Question: How you can see i use datatables to style my tables:

What disturbs me is , that the plugin adds an line above my table:
'''
Showing 1 to 14 of 14 entries
'''
How do i have to cahnge my code, so that this wont be displayed anymore?
problem is that i styled my rows with backgound-colors, but how you can see when i press on one of the headings for example "typ", datatables overwrites my colors with the standard blue tones!
My code: Thanks to all!
'''
jQuery ->
$('#treatment').dataTable
"bPaginate": false,
"sScrollY": "400px",
"bScrollCollapse": true
'''
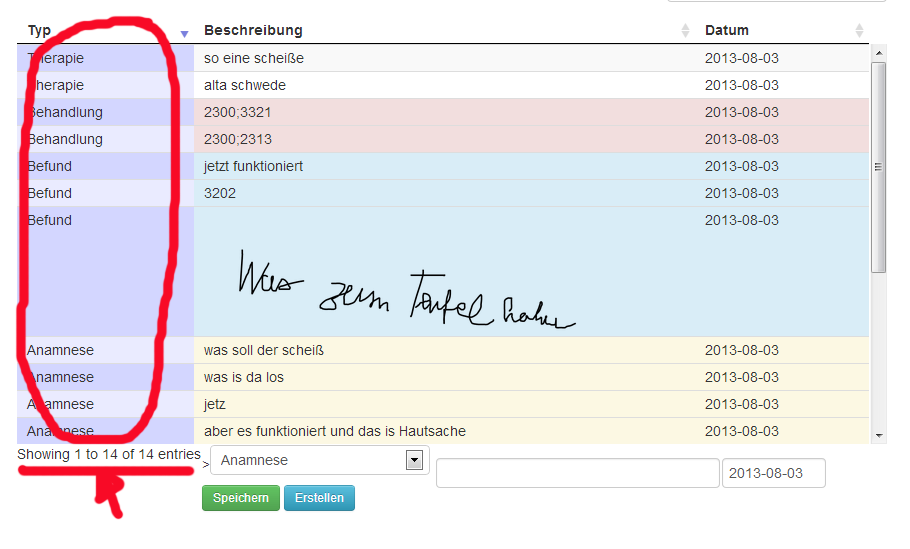
Answer: Firstly, in order to remove the 'entries' info, you must add the option 'bInfo' with the value of 'false':
'''
jQuery ->
$('#treatment').dataTable
"bPaginate": false,
"sScrollY": "400px",
"bScrollCollapse": true,
"bInfo": false // to disable the entries info.
'''
Its always a good idea to read <URL>.
Lastly, given you have not given a complete reproduction of your experienced problem, the following is a shot in the dark based on the limited information provided;
You may wish to modify/add the css classes to your own css file that is included last in the document, 'tr.odd.gradeA td.sorting_1' and 'tr.even.gradeA td.sorting_1'.
Always remember to inspect the elements with your browser's development tools, which would allow you to see which classes you need to modify, and which options to search for in the documentation.